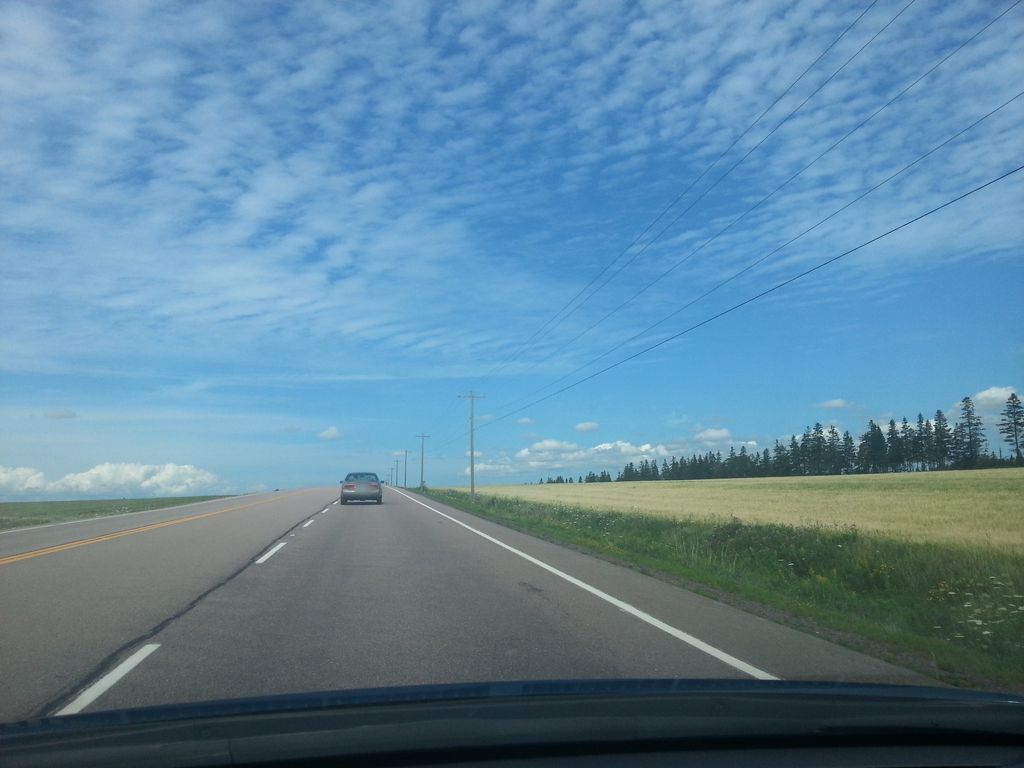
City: charlottetown